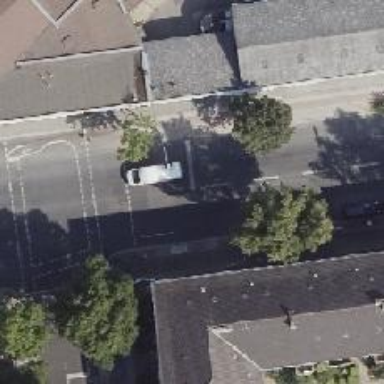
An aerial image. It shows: Tertiary road with asphalt surface and sidewalks on both sides.